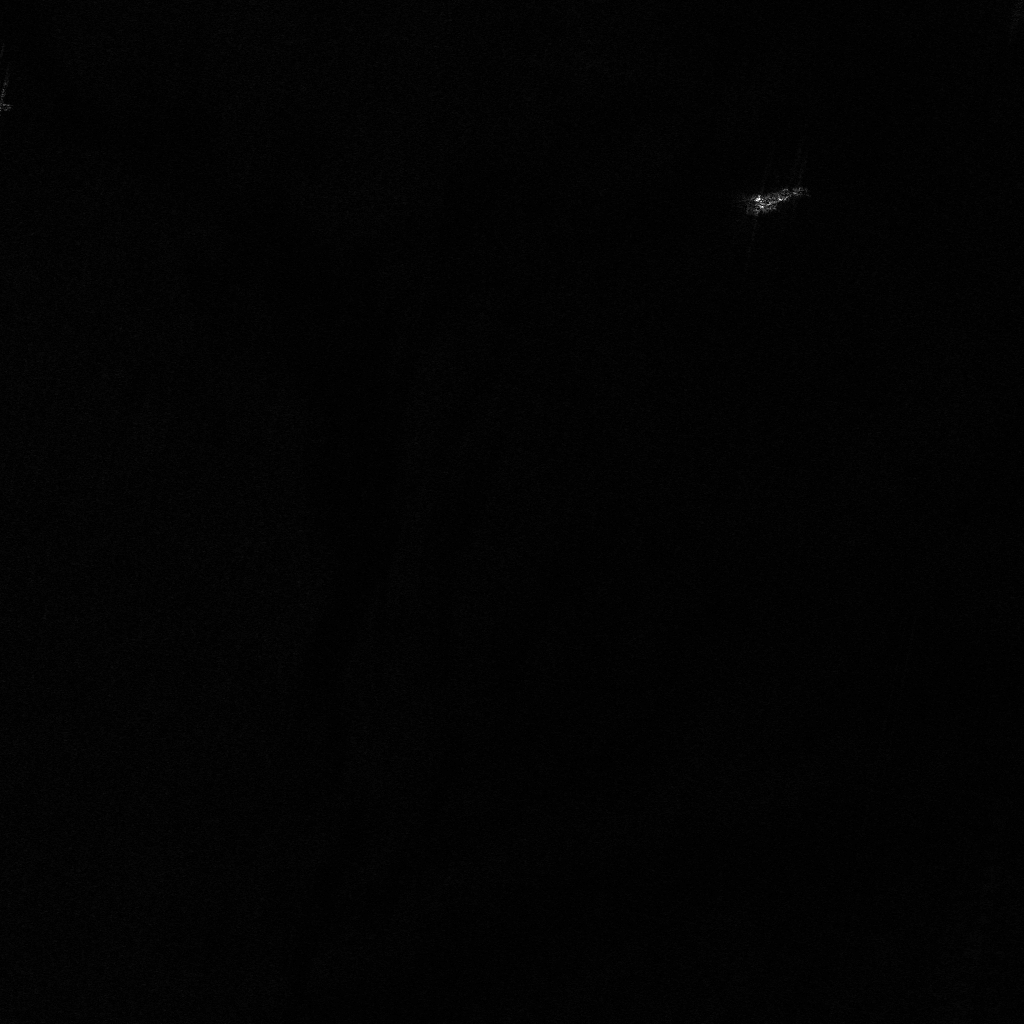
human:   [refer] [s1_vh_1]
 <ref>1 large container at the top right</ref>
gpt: <box>[[74, 16, 77, 22, 77]]</box>